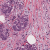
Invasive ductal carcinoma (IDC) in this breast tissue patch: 1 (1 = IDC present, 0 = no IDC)